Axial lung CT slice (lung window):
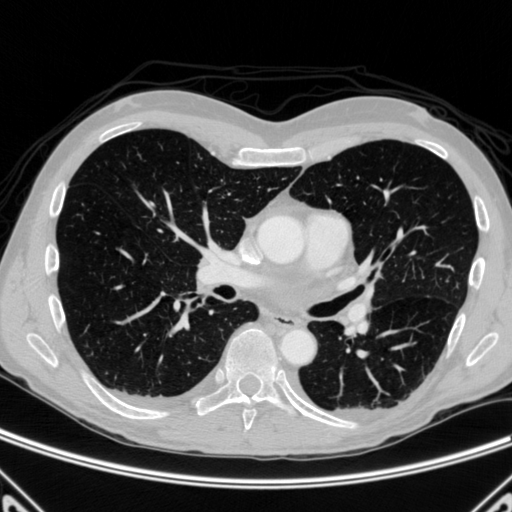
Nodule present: no